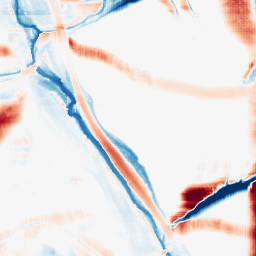
Category: morphological
Decomposition family: morphological_rect
Decomposition parameters: operation: average
width: 50
height: 20
Upsampling method: fft_zeropad
Upsampling parameters: scale: 8
Upsampling scale: 8